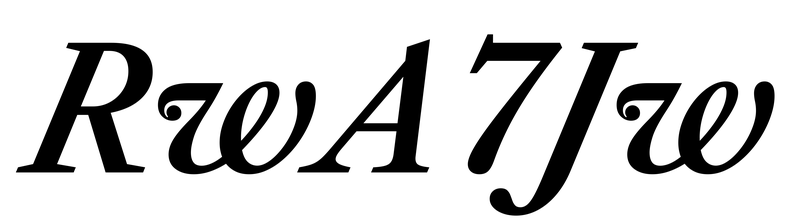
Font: LibreCaslonText-Italic_SemiBold_Italic